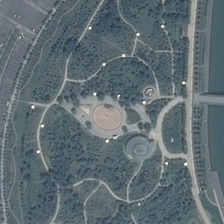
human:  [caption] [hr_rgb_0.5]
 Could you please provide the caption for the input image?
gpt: a park with many green trees and a square is between a river and a road .

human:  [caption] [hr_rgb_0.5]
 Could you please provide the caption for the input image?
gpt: a park with many green trees and a square is between a river and a road .

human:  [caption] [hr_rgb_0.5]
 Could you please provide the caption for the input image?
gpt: the playgrounds are in the residential areas .

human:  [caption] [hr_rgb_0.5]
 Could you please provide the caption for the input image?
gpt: an island are in the middle of the lake .

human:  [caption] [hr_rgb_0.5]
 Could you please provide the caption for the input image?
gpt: an island are in the middle of the lake .